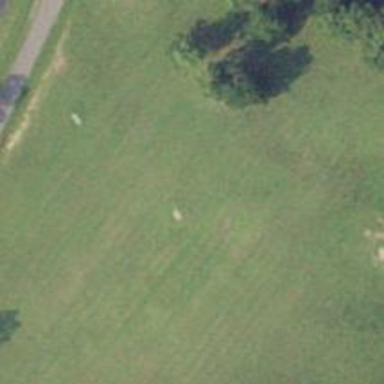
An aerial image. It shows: Disc golf hole.